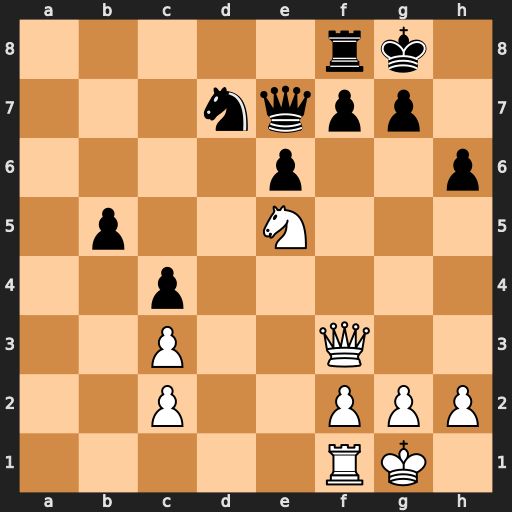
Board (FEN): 5rk1/3nqpp1/4p2p/1p2N3/2p5/2P2Q2/2P2PPP/5RK1
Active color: w
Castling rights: -
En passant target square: -
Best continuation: Qb7 Qd6 Nxd7 Rd8 Nb6